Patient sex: M
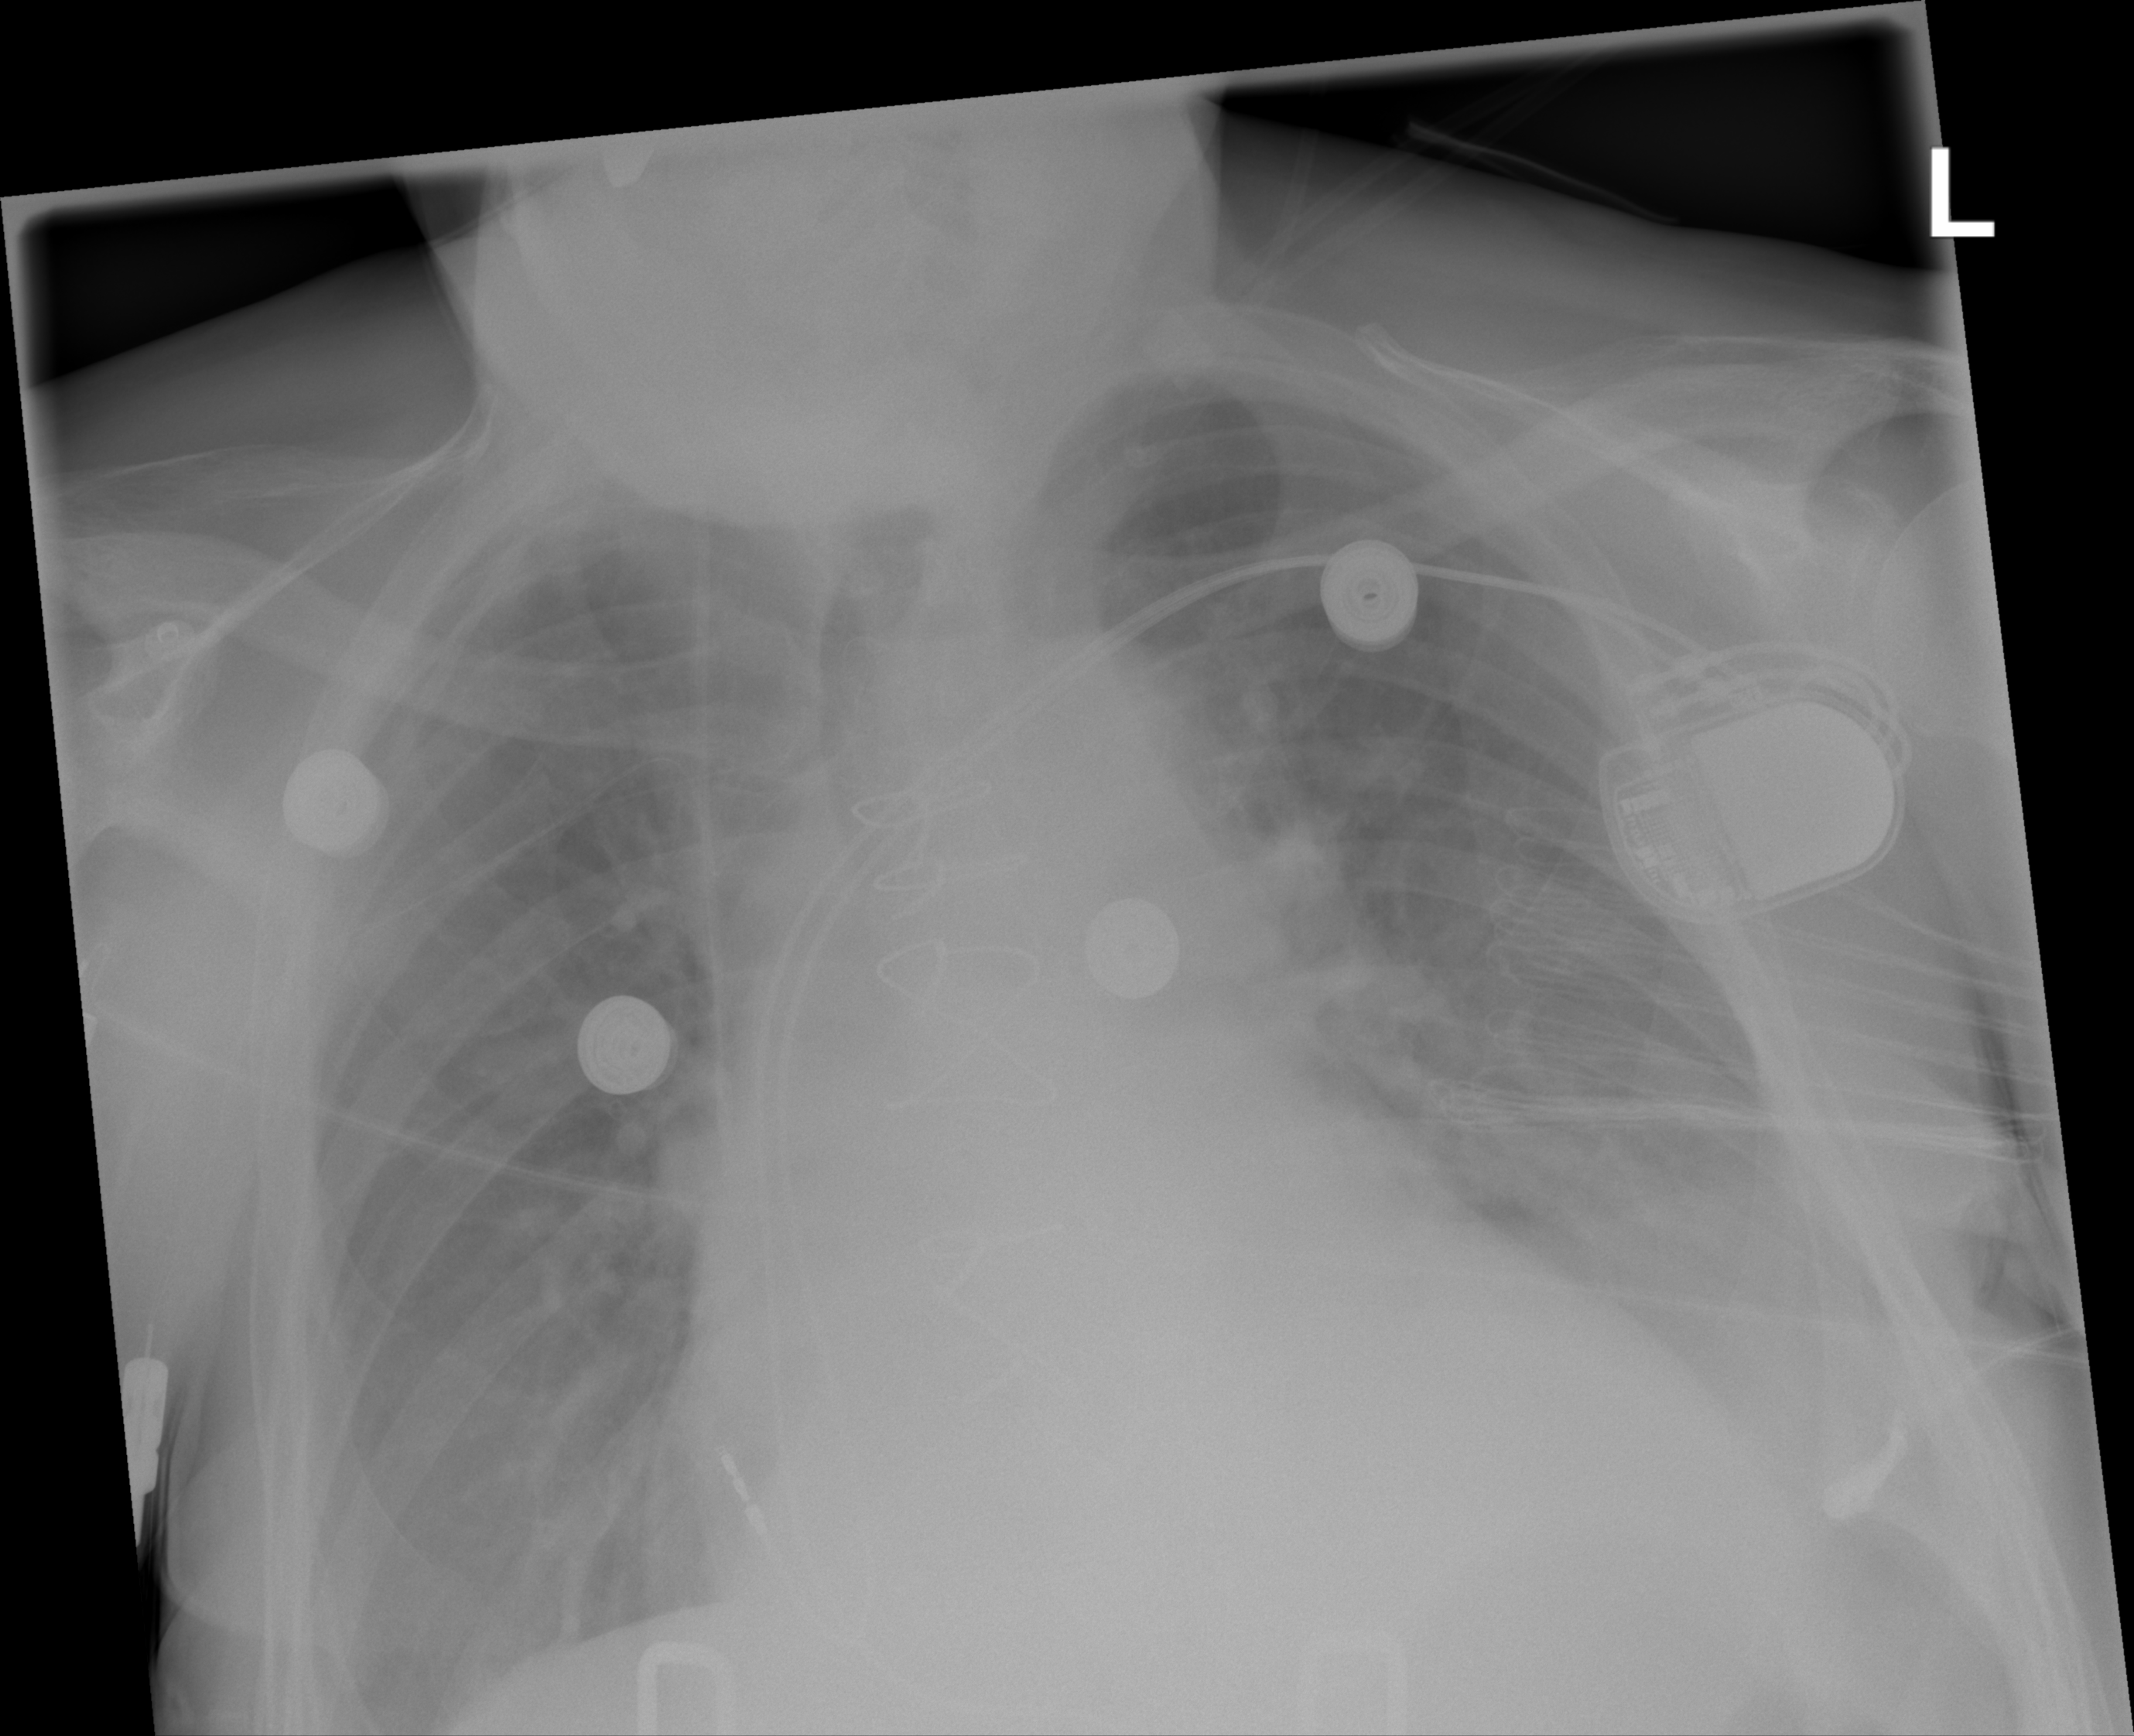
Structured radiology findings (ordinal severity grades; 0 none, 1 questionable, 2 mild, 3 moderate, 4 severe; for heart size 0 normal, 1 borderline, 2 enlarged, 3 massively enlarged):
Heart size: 2
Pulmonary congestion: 2
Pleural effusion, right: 0
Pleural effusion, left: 2
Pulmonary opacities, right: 0
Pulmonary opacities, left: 0
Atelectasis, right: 2
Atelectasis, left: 2